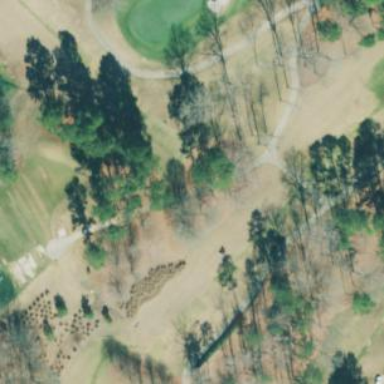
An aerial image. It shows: Path designated for golf carts.